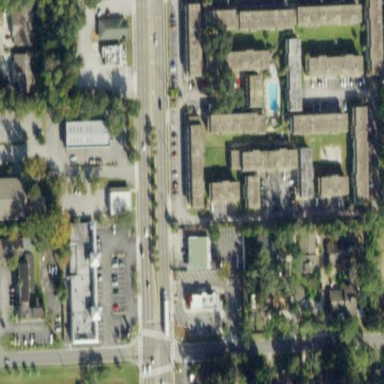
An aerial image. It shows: Residential area with apartments.